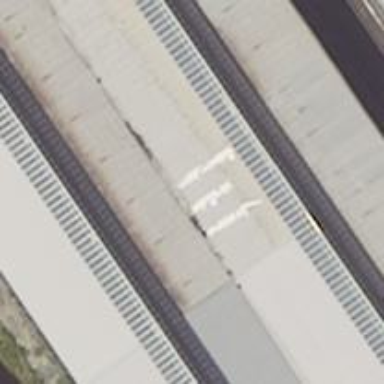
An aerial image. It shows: Railway signal.